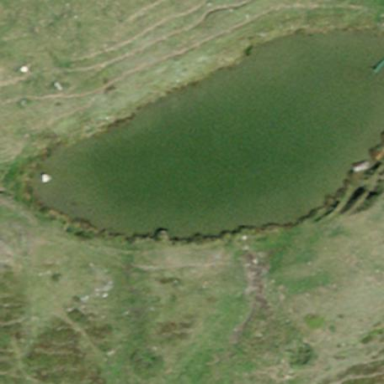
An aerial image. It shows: Pond surrounded by natural water.